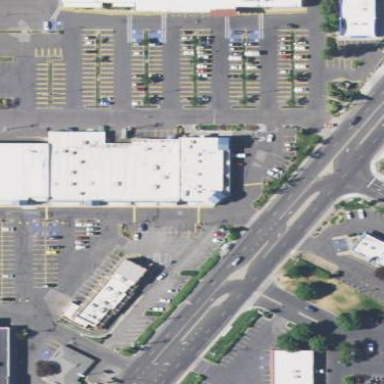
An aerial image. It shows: Retail area.